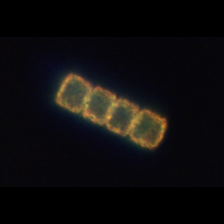
Taxon: Lauderia_Hemiaulus
Group: Diatoms